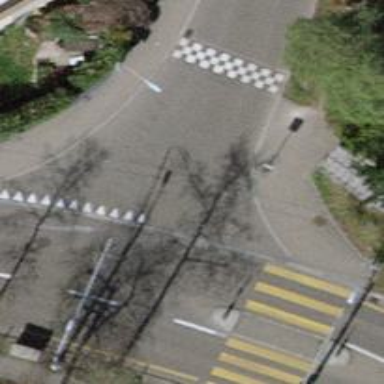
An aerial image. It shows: Unmarked crossing with traffic calming table on the road.